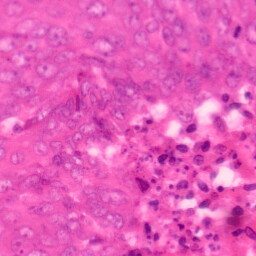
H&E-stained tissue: Colon